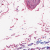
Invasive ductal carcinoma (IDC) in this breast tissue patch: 0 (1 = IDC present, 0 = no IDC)